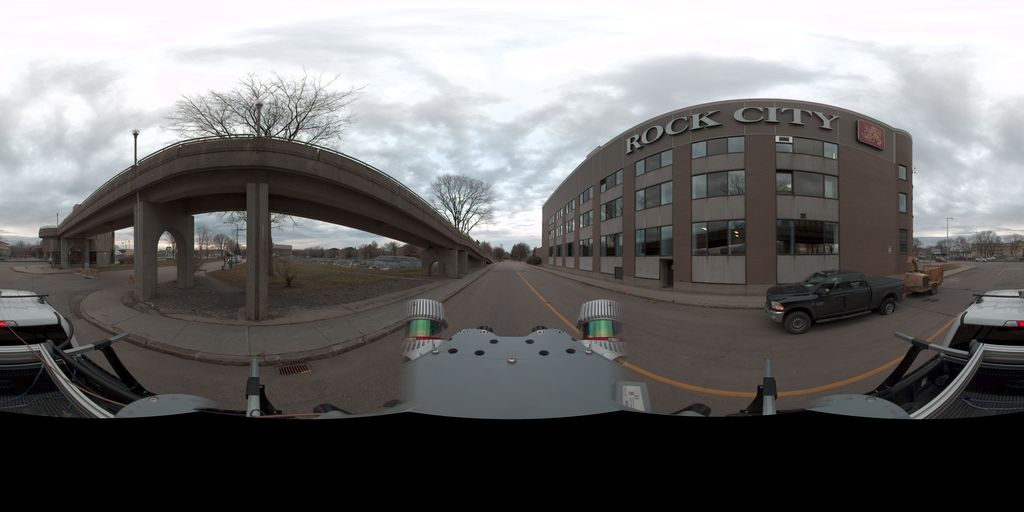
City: quebec_city